Question: Hy!
I have two pictures on the view and a button at the buttom.

XML:
'''
<?xml version="1.0" encoding="utf-8"?>
<LinearLayout
xmlns:android="http://schemas.android.com/apk/res/android"
android:layout_height="wrap_content" android:layout_width="fill_parent" android:orientation="vertical">
<TextView android:layout_height="wrap_content" android:id="@+id/mainscreen" android:layout_width="fill_parent" android:text="Selected Channel" android:gravity="center" android:layout_alignParentTop="true"></TextView>
<ImageView android:id="@+id/ImageView01" android:layout_width="wrap_content" android:layout_height="wrap_content"></ImageView>
<TextView android:layout_width="wrap_content" android:layout_height="wrap_content" android:id="@+id/mainscreen_state" android:layout_above="@+id/mainscreen_btchange"></TextView>
<ImageView android:layout_width="wrap_content" android:layout_centerHorizontal="true" android:layout_height="wrap_content" android:id="@+id/ImageAd" android:layout_gravity="center" android:layout_below="@+id/mainscreen"></ImageView> <RelativeLayout xmlns:android="http://schemas.android.com/apk/res/android"
android:layout_height="fill_parent"
android:layout_width="fill_parent">
<Button android:layout_width="wrap_content"
android:layout_height="wrap_content"
android:layout_alignParentBottom="true"
android:layout_centerHorizontal="true"
android:id="@+id/mainscreen_btchange"
android:text="Change State"></Button>
</RelativeLayout>
</LinearLayout>
'''
My Question: How to shrink the pictures that all elements of the layout are shown?
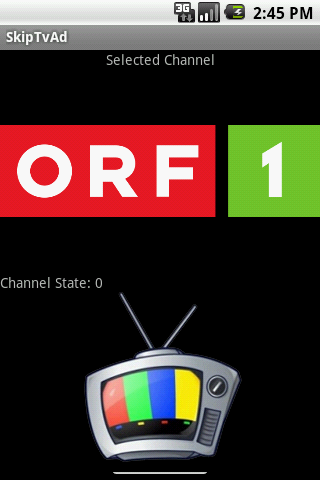
Answer: For more complicated layouts where I need to ensure a bunch of items can all be displayed, I usually start with a RelativeLayout as my outermost container. I dock whatever needs to be at the extremities with layout_alignParentTop and layout_alignParentBottom (in the case of vertical layouts, which yours seems to be), and then I work my in making the next set of elements relative to them. Basically, start at the edges and work your way in.
So, in your case, the Button should have the attribute 'android:layout_alignParentBottom="true"', and the TV should have 'android:layout_above="@+id/mainscreen_btchange"'. The TextView at the top should have 'android:layout_alignParentTop="true"' and the ImageView underneath it should have 'android:layout_below="@+id/mainscreen"'